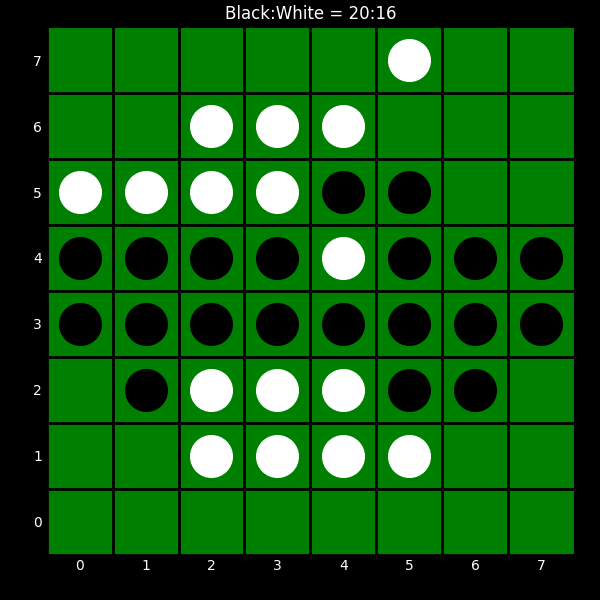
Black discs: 20
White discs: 16